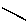
Label: line